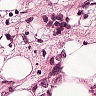
Metastatic tissue present: yes